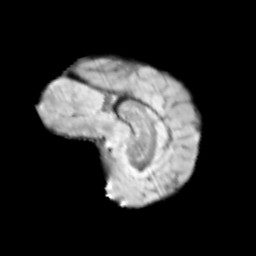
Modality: T2w
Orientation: sagittal
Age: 9
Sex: male
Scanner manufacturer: siemens
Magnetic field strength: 3 T
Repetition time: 3.8 s
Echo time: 0.07 s